Question: I've got a little problem on navigating through my views.
Here is my configuration :
Ive got 1 Tabbar Controller with 2 relationship segues to 2 simple views embedded inside a navigation controller.
Now i want to navigate from view controller 1 to view controller 3 and i also want to show the correct tab selected inside the tabbar. And if i come from view controller 1, i also want that the back button redirects me the the previous tab. I tried something with a segue connected between that views, but if i do so, it just pushes the view controller onto the navigation stack but not changes the tab. So my question now is, what is the best way of managing this Problem
Screenshot:

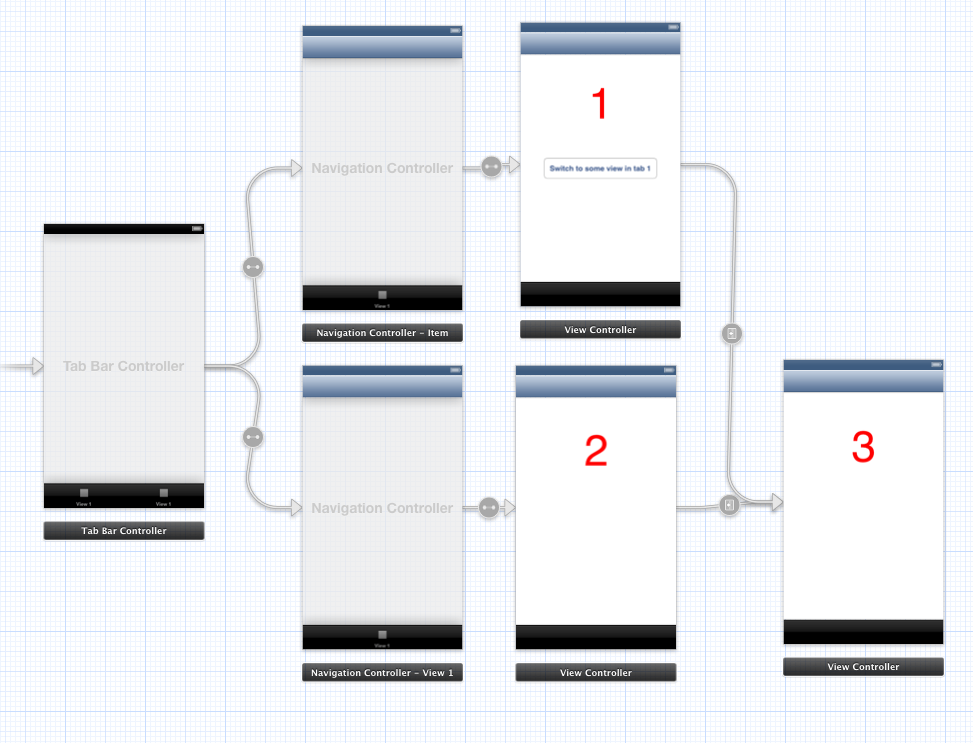
Answer: Here's a way to do it. But I'm posting this really to illustrate why you do it.
- - - -
Anyway if you want to do this...
.
Has a "jump to VC3" button, wire up to jumpToVC3:
'''
//ViewController1.m
#import "ViewController1.h"
@implementation ViewController1
- (IBAction)jumpToVC3:(id)sender {
NSArray* viewArray = [[[self.tabBarController viewControllers] objectAtIndex:1] viewControllers];
[[[viewArray lastObject] view] setTag:1];
[self.tabBarController setSelectedIndex:1];
}
@end
'''
"jumptToVC3" switches us to tab 2 and sets the frontmost view's view tag property to 1. IF the frontmost view is VC2, this triggers an immediate segue to VC3. If the frontmost view is VC3, this sets up the back button correctly. If other View Controllers get added to this stack, this navigation will break.
Has a "move to VC3" button, wired to a storyboard segue to VC3 "toVC3"
'''
// ViewController2.m
#import "ViewController2.h"
#import "ViewController3.h"
@implementation ViewController2
//we use the view.tag property as a switch:
//0 = do nothing
//1 = segue to VC3
//2 = go to tab 0
- (void)viewWillAppear:(BOOL)animated
{
[super viewWillAppear:animated];
if (self.view.tag ==1){
[self performSegueWithIdentifier:@"toVC3" sender:self];
} else if (self.view.tag == 2){
[self.tabBarController setSelectedIndex:0];
}
self.view.tag = 0;
}
- (void) prepareForSegue:(UIStoryboardSegue *)segue sender:(id)sender
{
if (self.view.tag ==1) {
[[segue.destinationViewController view] setTag:1];
} else {
[[segue.destinationViewController view] setTag:0];
}
self.view.tag = 0;
}
- (void) viewWillDisappear:(BOOL)animated
{
self.view.tag = 0;
}
@end
'''
Overrides the back button if it's view.tag is set to 1. If you want both context's back buttons to be consistent, you will need to override for the default behaviour as well. You will not be able to get a standard back button look for this override behaviour.
'''
// ViewController3.m
#import "ViewController3.h"
@implementation ViewController3
- (void)viewWillAppear:(BOOL)animated
{
[super viewWillAppear:animated];
if (self.view.tag == 1) {
self.navigationItem.leftBarButtonItem =
[[UIBarButtonItem alloc] initWithTitle:@"0.0"
style:UIBarButtonItemStyleBordered
target:self
action:@selector(goBack:)];
}
self.view.tag = 0;
}
- (IBAction)goBack:(id)sender {
[[[[self.navigationController viewControllers]
objectAtIndex:0] view] setTag:2];
[self.navigationController popToRootViewControllerAnimated:YES];
}
@end
'''